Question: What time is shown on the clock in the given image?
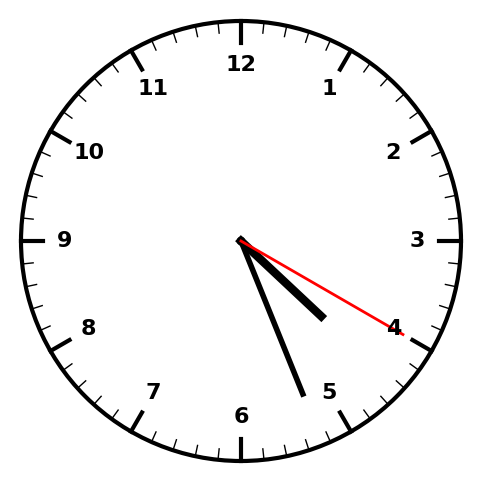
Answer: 04:26:20